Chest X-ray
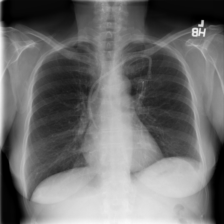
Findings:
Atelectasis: negative
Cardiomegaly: negative
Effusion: negative
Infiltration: negative
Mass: negative
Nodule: negative
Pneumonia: negative
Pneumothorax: negative
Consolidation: negative
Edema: negative
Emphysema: negative
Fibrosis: negative
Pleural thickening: negative
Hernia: negative